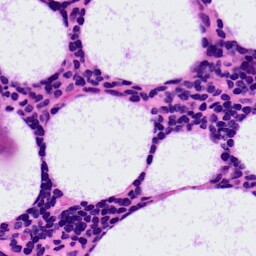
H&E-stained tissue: LymphNode